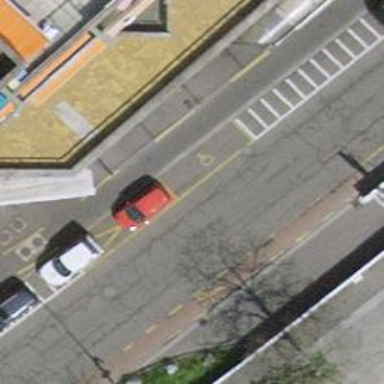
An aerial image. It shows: Tertiary road with asphalt surface and designated cycle lane.